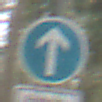
Verkehrszeichen: VorgeschriebeneFahrtrichtungGeradeaus
Zusatzzeichen unten: BesondereFahrzeugeUndTransportgueter7
Umgebung: Outdoor, Nature
Tageszeit: Midday
Wetter: Overcast
Licht: Natural
Jahreszeit: NotSpecified
Kontrast: LowContrast